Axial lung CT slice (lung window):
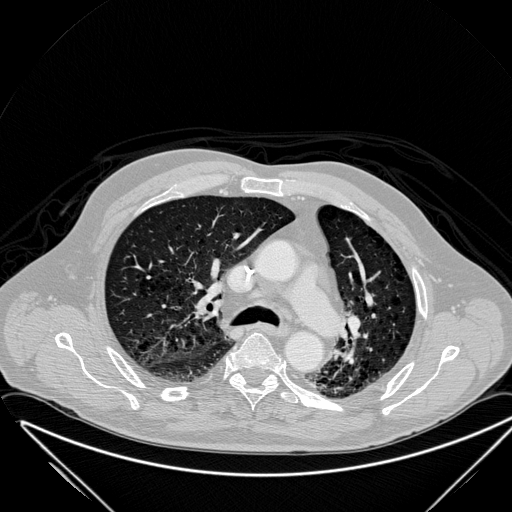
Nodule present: no